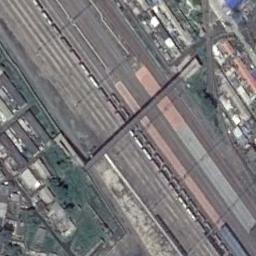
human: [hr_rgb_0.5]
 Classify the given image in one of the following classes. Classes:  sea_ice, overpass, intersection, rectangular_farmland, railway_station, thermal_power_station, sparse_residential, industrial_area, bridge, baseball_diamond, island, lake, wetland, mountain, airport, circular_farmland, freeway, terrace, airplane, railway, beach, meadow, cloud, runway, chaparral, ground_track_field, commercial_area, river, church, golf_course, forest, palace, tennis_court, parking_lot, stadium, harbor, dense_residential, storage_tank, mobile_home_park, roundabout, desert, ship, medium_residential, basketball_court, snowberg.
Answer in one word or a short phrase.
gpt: railway